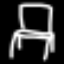
Label: chair